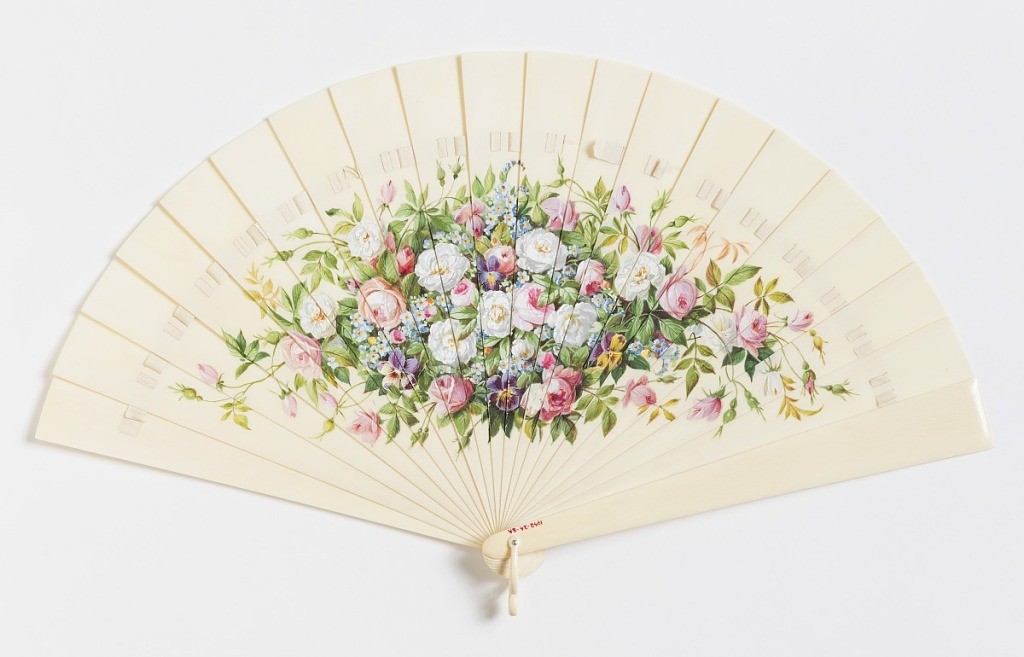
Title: Brisé fan
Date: ca. 1850
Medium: Ivory sticks painted with gouache, silk ribbon
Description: Brisé fan. Ivory sticks painted with gouache showing roses, violets, and forget-me-nots. Connected with white silk ribbon. Plain ivory guards. Ivory loop at rivet.